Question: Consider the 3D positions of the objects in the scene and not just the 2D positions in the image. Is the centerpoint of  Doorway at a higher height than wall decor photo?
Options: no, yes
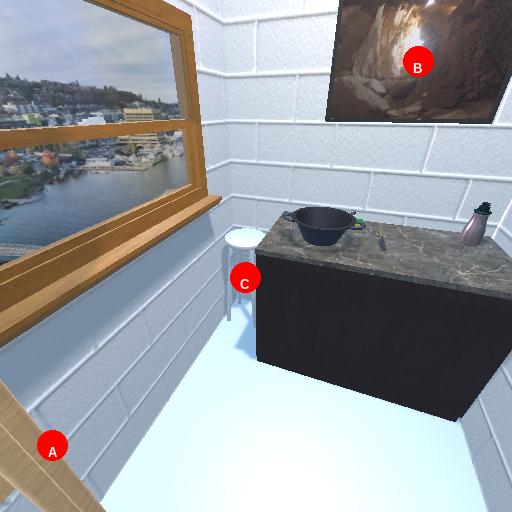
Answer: no